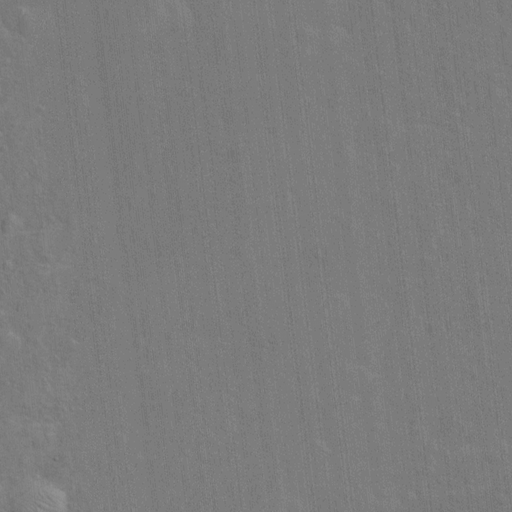
Classes present: Background